Question: I have a 'date' attribute on my Ember model:
'''
// models/foo.js
export default DS.Model.extend({
name: attr('string'),
startDate: attr('date')
});
'''
My component is setting the date in the ISO 8601 format as <URL>:
'''
// components/date-picker.js
export default Ember.Component.extend({
...
picker.on({
set: function(timestamp) {
// timestamp.select is a unix timestamp
var date = new Date(timestamp.select);
var iso = date.toISOString();
self.set('property', iso);
}
});
...
'''
And I can see this reflected in the Ember inspector:

However when Ember posts the data to my backend, the 'startDate' is 'null'.
Does anyone have an idea why this might be?
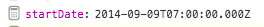
Answer: The date transform expects your property to be a date object client side, not a string. It checks when serializing it that it's an instance of Date.
'''
serialize: function(date) {
if (date instanceof Date) {
return toISOString.call(date);
} else {
return null;
}
}
'''
You are better off setting the property to the date object, and letting it call 'toISOString' when it serializes it to send off to the server.